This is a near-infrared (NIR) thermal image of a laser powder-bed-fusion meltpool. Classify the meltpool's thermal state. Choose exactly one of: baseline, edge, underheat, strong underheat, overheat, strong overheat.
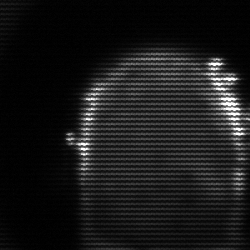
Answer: baseline